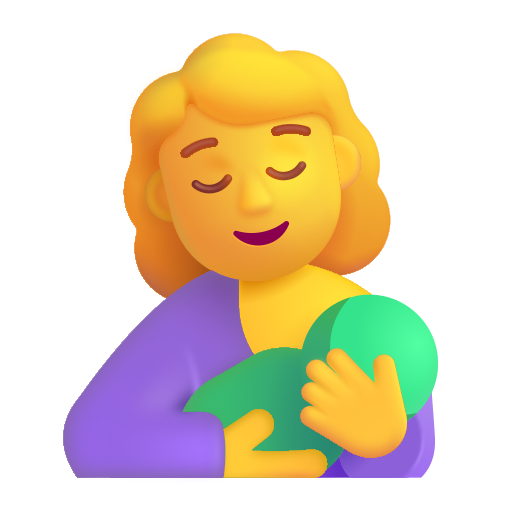
breast feeding color default